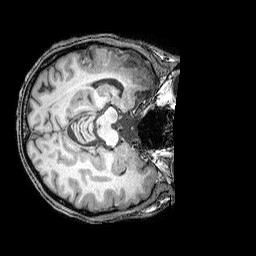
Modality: T1w
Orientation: axial
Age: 58
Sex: male
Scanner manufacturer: siemens
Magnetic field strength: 3 T
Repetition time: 2.25 s
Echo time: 0.00415 s